Question: I have an application with AWT GUI, and I use 'JTextArea' for logging output. If I erase the text with 'setText(null)' or 'removeAll()' or 'setText("")' and then run garbage collector 'System.gc()', I notice that the whole text still in memory. How can I really delete the text?
I'm not very familiar with profiler, here is what I see in memory dump after 'setText(null)':

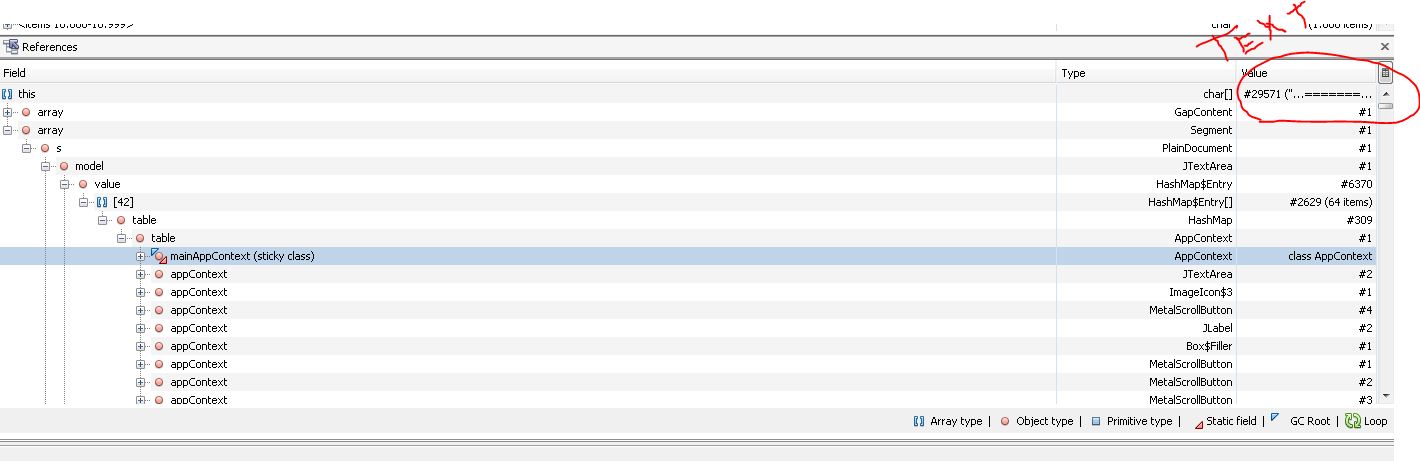
Answer: Please have a read on: <URL>.
As per <URL>':
NB - . This means that the garbage collector is only suggested to do a clean up and not forced also it may entirely ignore your request, thus we cannot know when the garbage will be collected only that it will be in time.
NB - : this refers to all objects that are not 'static'/'final' or in use/referenced by any other instances/classes/fields/variables etc.
Here is also an interesting question I found on the topic:
- <URL>
with the top answer going along the lines of:
> The reason everyone always says to avoid 'System.gc()' is that it is a
pretty good indicator of fundamentally broken code. Any code that
depends on it for correctness is certainly broken; any that rely on it
for performance are most likely broken
and further there has even been a bug submitted for the bad phrasing of the documentation:
- <URL>
.